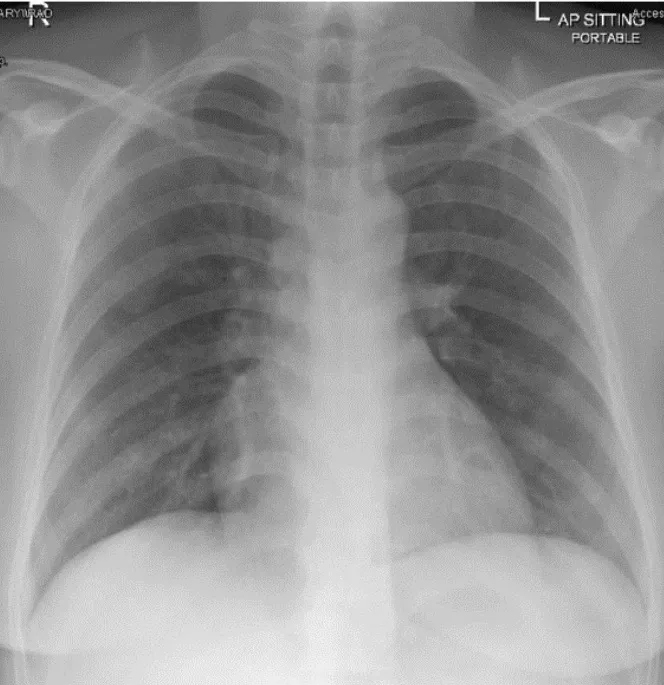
Normal portable AP CXR on the 1st day of admission.
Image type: radiology (x_ray)